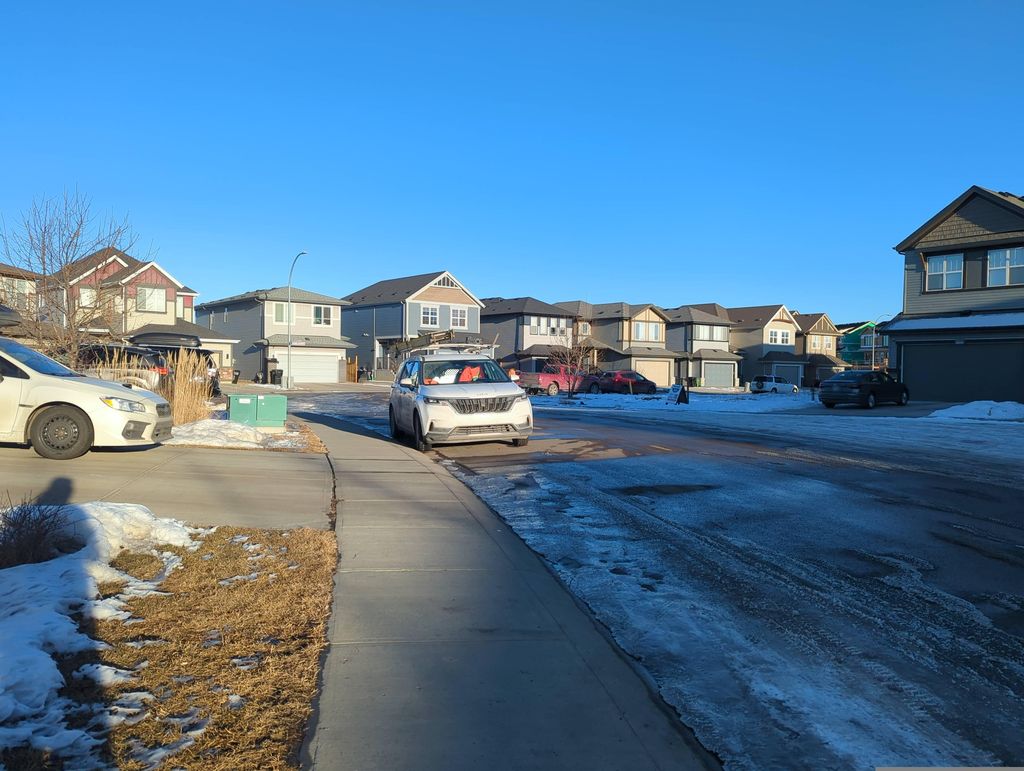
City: edmonton